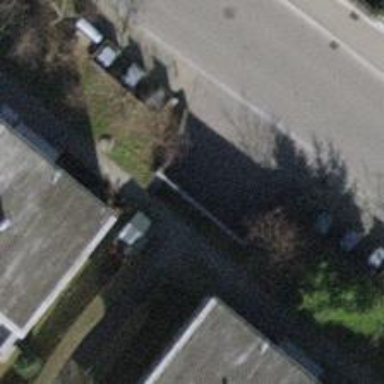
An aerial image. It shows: Parking area.